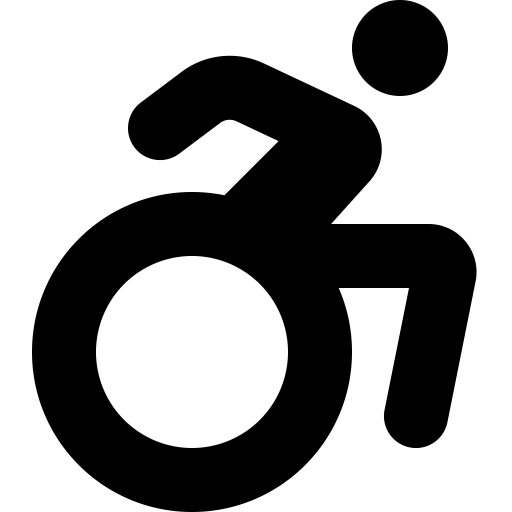
Tags: icon, FontAwesome, fa-icon, solid, wheelchair, move